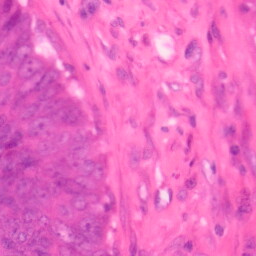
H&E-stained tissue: Colon